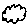
Label: cloud